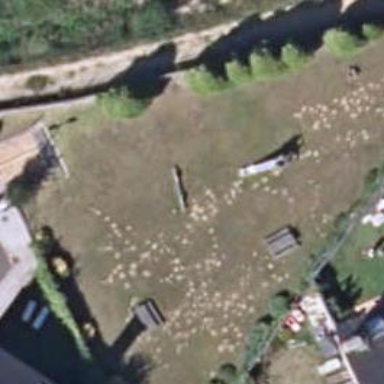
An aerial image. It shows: Grassy playground.